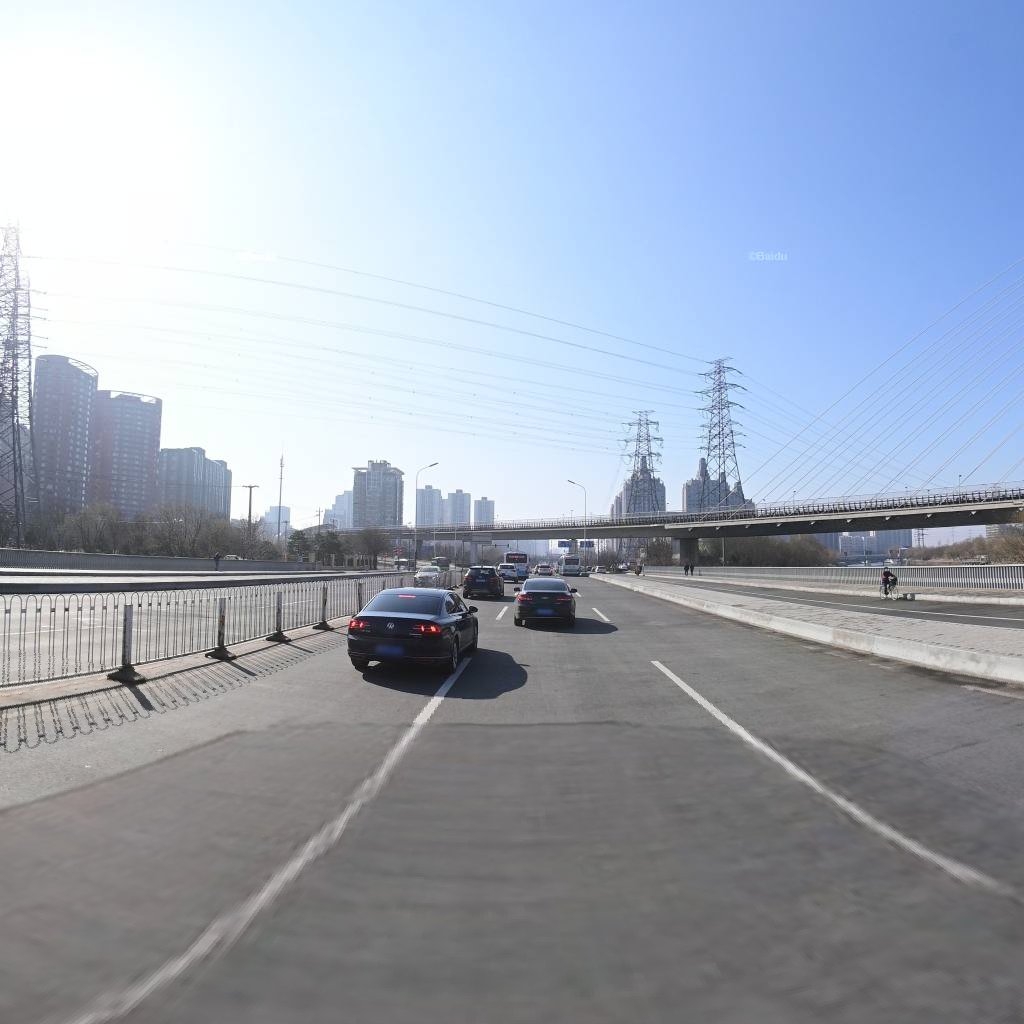
Region: Chaoyang
Road damage annotations: transverse crack